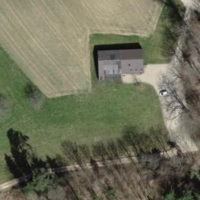
EUNIS habitat code: 52
Species observed at this site:
Phylloscopus collybita
Corvus corone
Turdus merula
Campanula trachelium
Dendrocopos major
Fringilla coelebs
Buteo buteo
Falco tinnunculus
Sylvia atricapilla
Acrocephalus scirpaceus
Columba palumbus